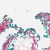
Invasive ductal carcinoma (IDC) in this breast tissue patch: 0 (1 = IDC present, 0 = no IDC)